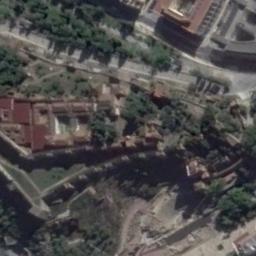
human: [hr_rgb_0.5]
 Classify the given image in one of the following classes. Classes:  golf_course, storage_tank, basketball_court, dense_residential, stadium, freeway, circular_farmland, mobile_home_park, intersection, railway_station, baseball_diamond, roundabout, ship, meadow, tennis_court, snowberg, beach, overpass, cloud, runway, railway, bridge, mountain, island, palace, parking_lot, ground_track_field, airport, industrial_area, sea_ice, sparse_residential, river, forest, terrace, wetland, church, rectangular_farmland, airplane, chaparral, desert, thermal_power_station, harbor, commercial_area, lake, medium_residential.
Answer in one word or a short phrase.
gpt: palace